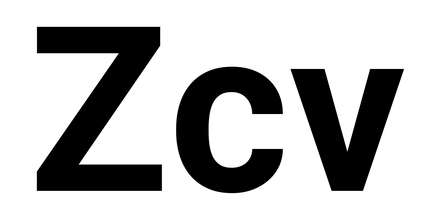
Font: Roboto_Bold